Question: I have a userform and would like to create a Combobox and have Checkboxes in it.
My goal is to select, multiple options at a single time and show them.
I would like to have something like this:
[
Is it possible and how I can do so?
Any lead would be helpful.
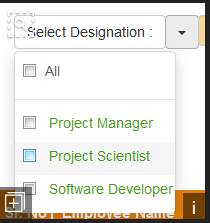
Answer: I think this is not possible with a dropdown box. But you could do this with a
For this you have to set the Properties for the List Box Like this:
<URL>
If you have this, your Form will lock like this:
<URL>